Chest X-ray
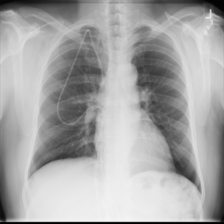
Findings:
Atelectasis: negative
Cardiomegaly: negative
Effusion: negative
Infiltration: negative
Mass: negative
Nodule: negative
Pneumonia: negative
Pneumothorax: negative
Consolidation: negative
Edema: negative
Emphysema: negative
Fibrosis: negative
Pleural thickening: negative
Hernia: negative